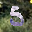
Label: 5